Question: In MAC machine, I setup the environmental variables for
Opened the terminal & entered the following commands
'''
export ANDROID_HOME=/Applications/android-sdk-macosx export
PATH=${PATH}:$ANDROID_HOME/tools:$ANDROID_HOME/platform-tools
'''
In the terminal I verified the path by typing

In the above image, the is appended with some other values whether those appended value is the issue or not?
Then, When I try to run it from , an error message is displayed like
> A new session could not be created. (Original error: Could not find
adb. Please set the ANDROID_HOME environment variable with the Android
SDK root directory path.) (WARNING: The server did not provide any
stacktrace information) Command duration or timeout: 350 milliseconds
Suggestions and comments are welcome.
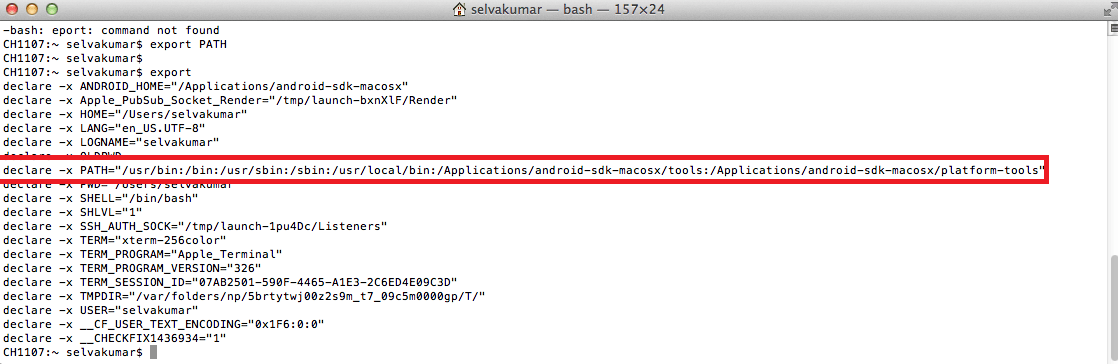
Answer: I set those environmental as . and it works now.
Previously I didn't set the , that is the reason why the ANDROID_HOME variable is invisible in Eclipse Environment settings.
To set the ANDROID_HOME as System-wide environmental variable, I have used the following commands in terminal and some settings in Eclipse.
'''
Run sudo nano /etc/launchd.conf
Add setenv ANDROID_HOME /Users/selvakumar/Documents/android-sdk-macosx
Then either restart or run launchctl < /etc/launchd.conf; sudo launchctl < /etc/launchd.conf
'''
Then the variable becomes visible in the then I checked the ANDROID_HOME variable and click apply. Run the code with your new Run configuration settings. That made my code to work.